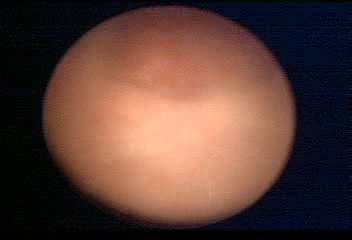
Modality: WLC
Class: Foreign bodies
Subclass: AirBubble
Bladder cancer association: No
Annotated structures: Air bubble